Field crop: maize
Growth stage: 2
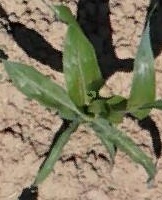
Species: maize